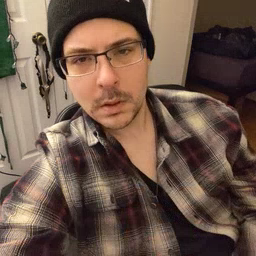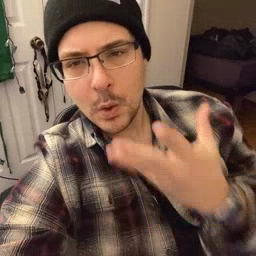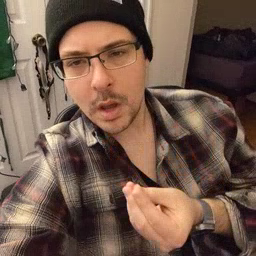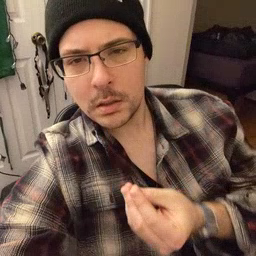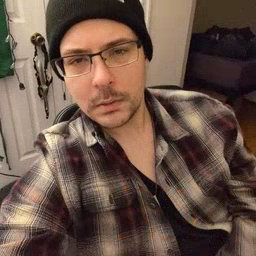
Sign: wet